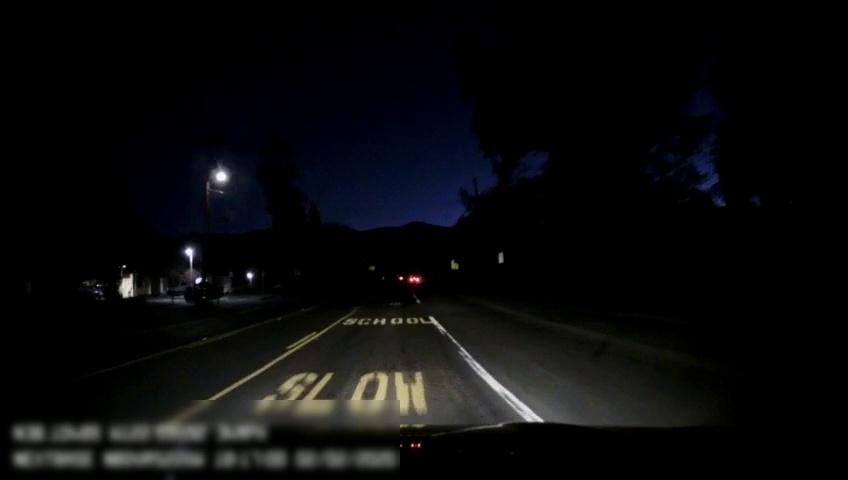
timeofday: Night
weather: Other
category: Drivable Space
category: Vehicles | Car
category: Lanes | Alternate Lane
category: Lanes | Opposite Lane
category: Lanes | Alternate Lane